Question: Getting an error message that reads ' Error: All unnamed arguments must be length 1'. I am trying to differentiate my line by the shape of the point and I keep getting the errors above. I want to use all solid lines but differentiated by shape. The journal I want to public my work requires black and white instead of color
The plot I want to modify:

'''
tgc <- structure(
list(
GROUP = structure(
c(1L, 1L, 1L, 1L, 1L, 1L, 2L, 2L, 2L, 2L, 2L, 2L, 3L, 3L, 3L, 3L, 3L, 3L, 4L, 4L, 4L, 4L, 4L, 4L),
.Label = c("LLL", "LRL", "RLR", "RRR"),
class = "factor"
),
condition = structure(
c(1L, 1L, 2L, 2L, 3L, 3L, 1L, 1L, 2L, 2L, 3L, 3L, 1L, 1L, 2L, 2L, 3L, 3L, 1L, 1L, 2L, 2L, 3L, 3L),
.Label = c("Midline", "No Midline crossing", "Midline crossing"),
class = "factor"
),
names = structure(
c(1L, 2L, 1L, 2L, 1L, 2L, 1L, 2L, 1L, 2L, 1L, 2L, 1L, 2L, 1L, 2L, 1L, 2L, 1L, 2L, 1L, 2L, 1L, 2L),
.Label = c("102", "104"),
class = "factor"
),
Trial_type = structure(
c(1L, 1L, 1L, 1L, 1L, 1L, 2L, 2L, 2L, 2L, 2L, 2L, 2L, 2L, 2L, 2L, 2L, 2L, 1L, 1L, 1L, 1L, 1L, 1L),
.Label = c("retention", "transfer"),
class = "factor"
),
Training = structure(
c(2L, 2L, 2L, 2L, 2L, 2L, 1L, 1L, 1L, 1L, 1L, 1L, 2L, 2L, 2L, 2L, 2L, 2L, 1L, 1L, 1L, 1L, 1L, 1L),
.Label = c("right", "left"),
class = "factor"
),
N = c(8, 8, 8, 8, 8, 8, 8, 8, 8, 8, 8, 8, 8, 8, 8, 8, 8, 8, 8, 8, 8, 8, 8, 8),
NormalizedJerk = c(<PHONE>5, <PHONE>,
<PHONE>, <PHONE>, <PHONE>, <PHONE>5,
<PHONE>, 914.38364425, <PHONE>5, <PHONE>5,
<PHONE>, <PHONE>, <PHONE>5, 847.952527975,
<PHONE>, <PHONE>, <PHONE>, <PHONE>,
<PHONE>5, <PHONE>5, <PHONE>5, 765.<PHONE>,
<PHONE>, <PHONE>
),
sd = c(<PHONE>7, 946.522319997832,
<PHONE>04, 813.<PHONE>, <PHONE>79, 915.414811222361,
580.358119711544, 361.<PHONE>, <PHONE>98, <PHONE>69,
<PHONE>2, 806.<PHONE>, 701.<PHONE>, 324.415375522303,
<PHONE>83, <PHONE>32, <PHONE>63, <PHONE>75,
<PHONE>15, 813.649686635084, 489.544827982279, 256.250905151245,
<PHONE>24, 878.475841087918
),
se = c(533.<PHONE>,
334.646175507445, 496.<PHONE>, 287.451028112041, 489.303135460484,
323.648010306967, 205.<PHONE>, 127.682831329662, <PHONE>2,
520.291964010475, 416.697301221774, 285.<PHONE>, 247.841571812654,
114.<PHONE>, 743.673980005258, 427.<PHONE>, <PHONE>47,
<PHONE>6, 753.397422485958, 287.668605464989, 173.<PHONE>,
90.5983763588182, <PHONE>14, 310.588112170911
),
ci = c(<PHONE>14,
791.<PHONE>, <PHONE>82, 679.713672219011, <PHONE>25,
765.305934151606, 485.<PHONE>, 301.<PHONE>, <PHONE>69,
<PHONE>01, 985.332544042271, 674.302053778614, 586.<PHONE>,
271.218041235005, <PHONE>96, <PHONE>84, <PHONE>68,
<PHONE>89, <PHONE>79, 680.228160904389, 409.269718268804,
214.231117892992, <PHONE>79, 734.424182295757
)
),
row.names = c(NA, -24L),
class = "data.frame"
)
tgc <- summarySE(
data10,
measurevar = "NormalizedJerk",
groupvars = c("GROUP", "condition", "names","Trial_type", "Training")
)
pd <- position_dodge2(0.2)
p <-ggplot(
gc,
aes(
names,
NormalizedJerk,
group = interaction(Training, Trial_type),
color = interaction(Training, Trial_type),
linetype = interaction(Training, Trial_type),
shape = Training
)
) +
geom_errorbar(
aes(ymin = NormalizedJerk - se, ymax = NormalizedJerk + se),
width = .3,
position = pd
) +
geom_line(
position = pd,
size = 1
) +
geom_point(
aes(shape = Training),
position = pd,
size = 1
)+
scale_colour_manual(
name = "Experimental group",
values = c("#999999","#999999","#000000","#000000")
labels = c("RRR","LLL","LRL","RLR")
) +
scale_shape_manual(
name = "Experimental group",
values = c("19","18","19","18")
) +
scale_linetype_manual(
name = "Experimental group",
values = c("solid","solid","solid","solid"),
labels = c("RRR","LLL","LRL","RLR")
) +
theme_bw() +
facet_wrap(.~condition) +
theme(
axis.title.y = element_text(vjust= 1.8, size = 14),
axis.title.x = element_text(vjust= -0.5, size = 14),
axis.title = element_text(face = "bold")
) +
xlab("Block of trials") +
ylab("Normalized Jerk")
p +
scale_x_discrete(
breaks=c("102","104"),
labels=c("Pretest","Posttest")
)
'''
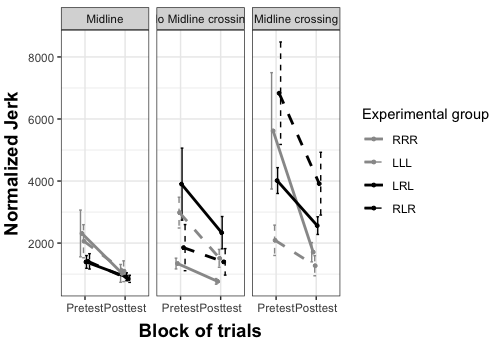
Answer: I modified your code a little. Thanks to Nic3500 for formatting the code.
You needed to add the same labels to the shape manual override as the others and turn the error bar legend off. I also increased the size of the legend because the default seems too small when showing different line types.
'''
ggplot(tgc,
aes(
names,
NormalizedJerk,
group = interaction(Training, Trial_type),
color = interaction(Training, Trial_type),
linetype = interaction(Training, Trial_type),
shape = Training
)
) +
geom_errorbar(aes(ymin=NormalizedJerk-se, ymax=NormalizedJerk+se),
show.legend=FALSE, # <- here
width=.3, position=pd) +
geom_line(position=pd, size = 1) +
geom_point(position=pd, size= 2) +
scale_colour_manual(name = "Experimental group",
values=c("#999999","#999999","#000000","#000000"),
labels=c("RRR","LLL","LRL","RLR")) +
scale_shape_manual(name = "Experimental group", values=c(19,18,19,18),
labels=c("RRR","LLL","LRL","RLR")) + # <- here
scale_linetype_manual(name = "Experimental group",
values=c("solid","dashed","solid","dashed"),
labels=c("RRR","LLL","LRL","RLR")) +
theme_bw()+
facet_wrap(.~condition) +
theme(axis.title.y = element_text(vjust= 1.8, size = 14),
axis.title.x = element_text(vjust= -0.5, size = 14),
axis.title = element_text(face = "bold"),
legend.key.width = grid::unit(1.25, "cm")) + # <- here
xlab("Block of trials") + ylab("Normalized Jerk")
'''
<URL>